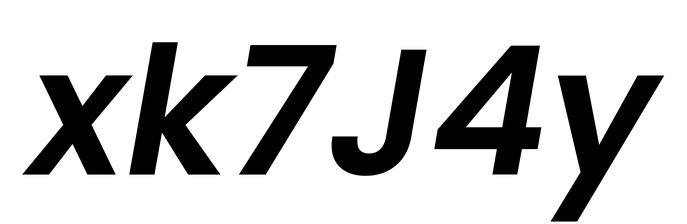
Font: Poppins-SemiBoldItalic